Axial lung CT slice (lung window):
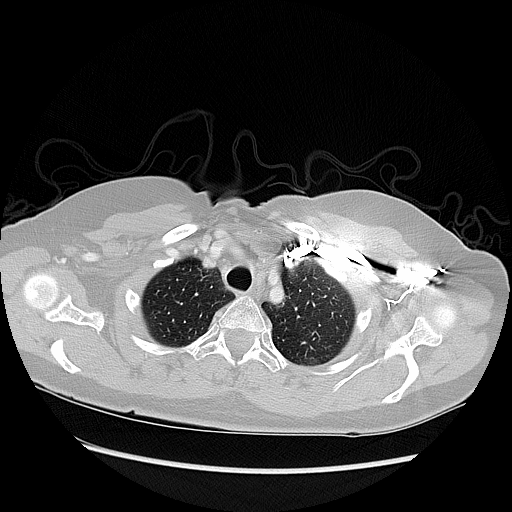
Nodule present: no